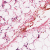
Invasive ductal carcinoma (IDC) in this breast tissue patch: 0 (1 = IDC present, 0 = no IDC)